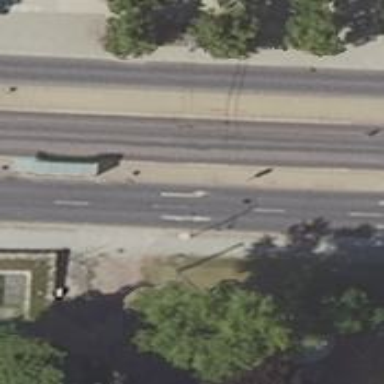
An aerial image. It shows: Tram stop.